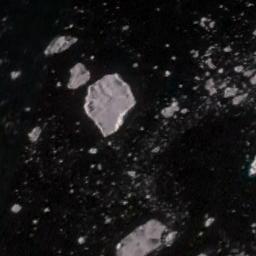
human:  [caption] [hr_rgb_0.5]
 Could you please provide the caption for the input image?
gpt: Several large ice cubes of various sizes and surrounding small pieces of ice float on the deep blue sea .

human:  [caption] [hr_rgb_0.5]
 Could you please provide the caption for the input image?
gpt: A large piece of sea ice and a lot of small pieces of sea ice float in the deep blue sea .

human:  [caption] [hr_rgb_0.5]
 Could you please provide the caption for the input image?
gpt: There are sea ice of different sizes .

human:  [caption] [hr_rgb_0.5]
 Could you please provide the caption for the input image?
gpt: There are many ice on the black sea .

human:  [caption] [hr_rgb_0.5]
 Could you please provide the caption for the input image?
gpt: There are some pieces of sea ice .